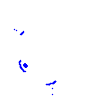
Particle: proton